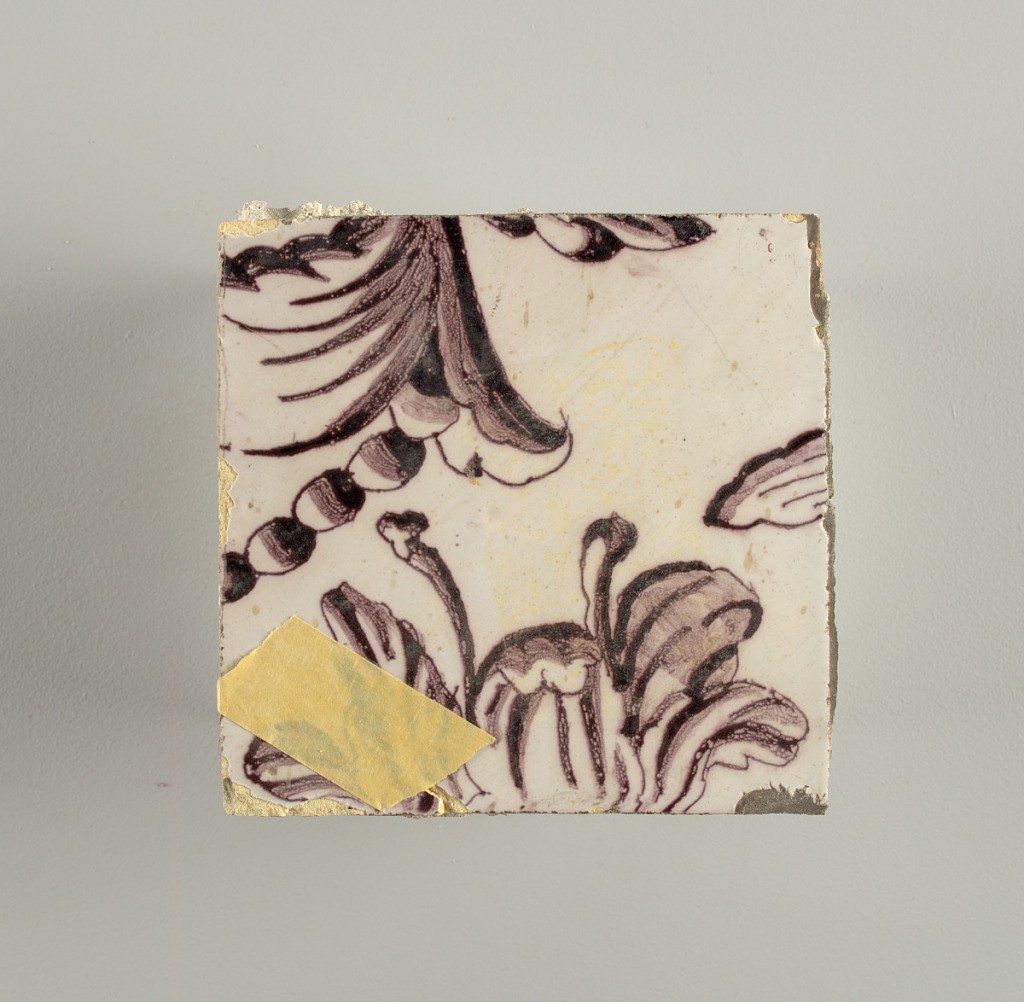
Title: Tile wall facing
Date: ca. 1725
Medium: Tin-glazed earthenware, underglaze
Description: Horizontal rectangle.  Thirty tiles wide and twenty-three tiles high with opening for fireplace eleven tiles wide and ten high.  Foliage arabesques disposed about three vertical axes from which are emphazised by urns at center and right, and at left by the figure of a standing woman carrying an infant on her arm and accompanied by two children.